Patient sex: M
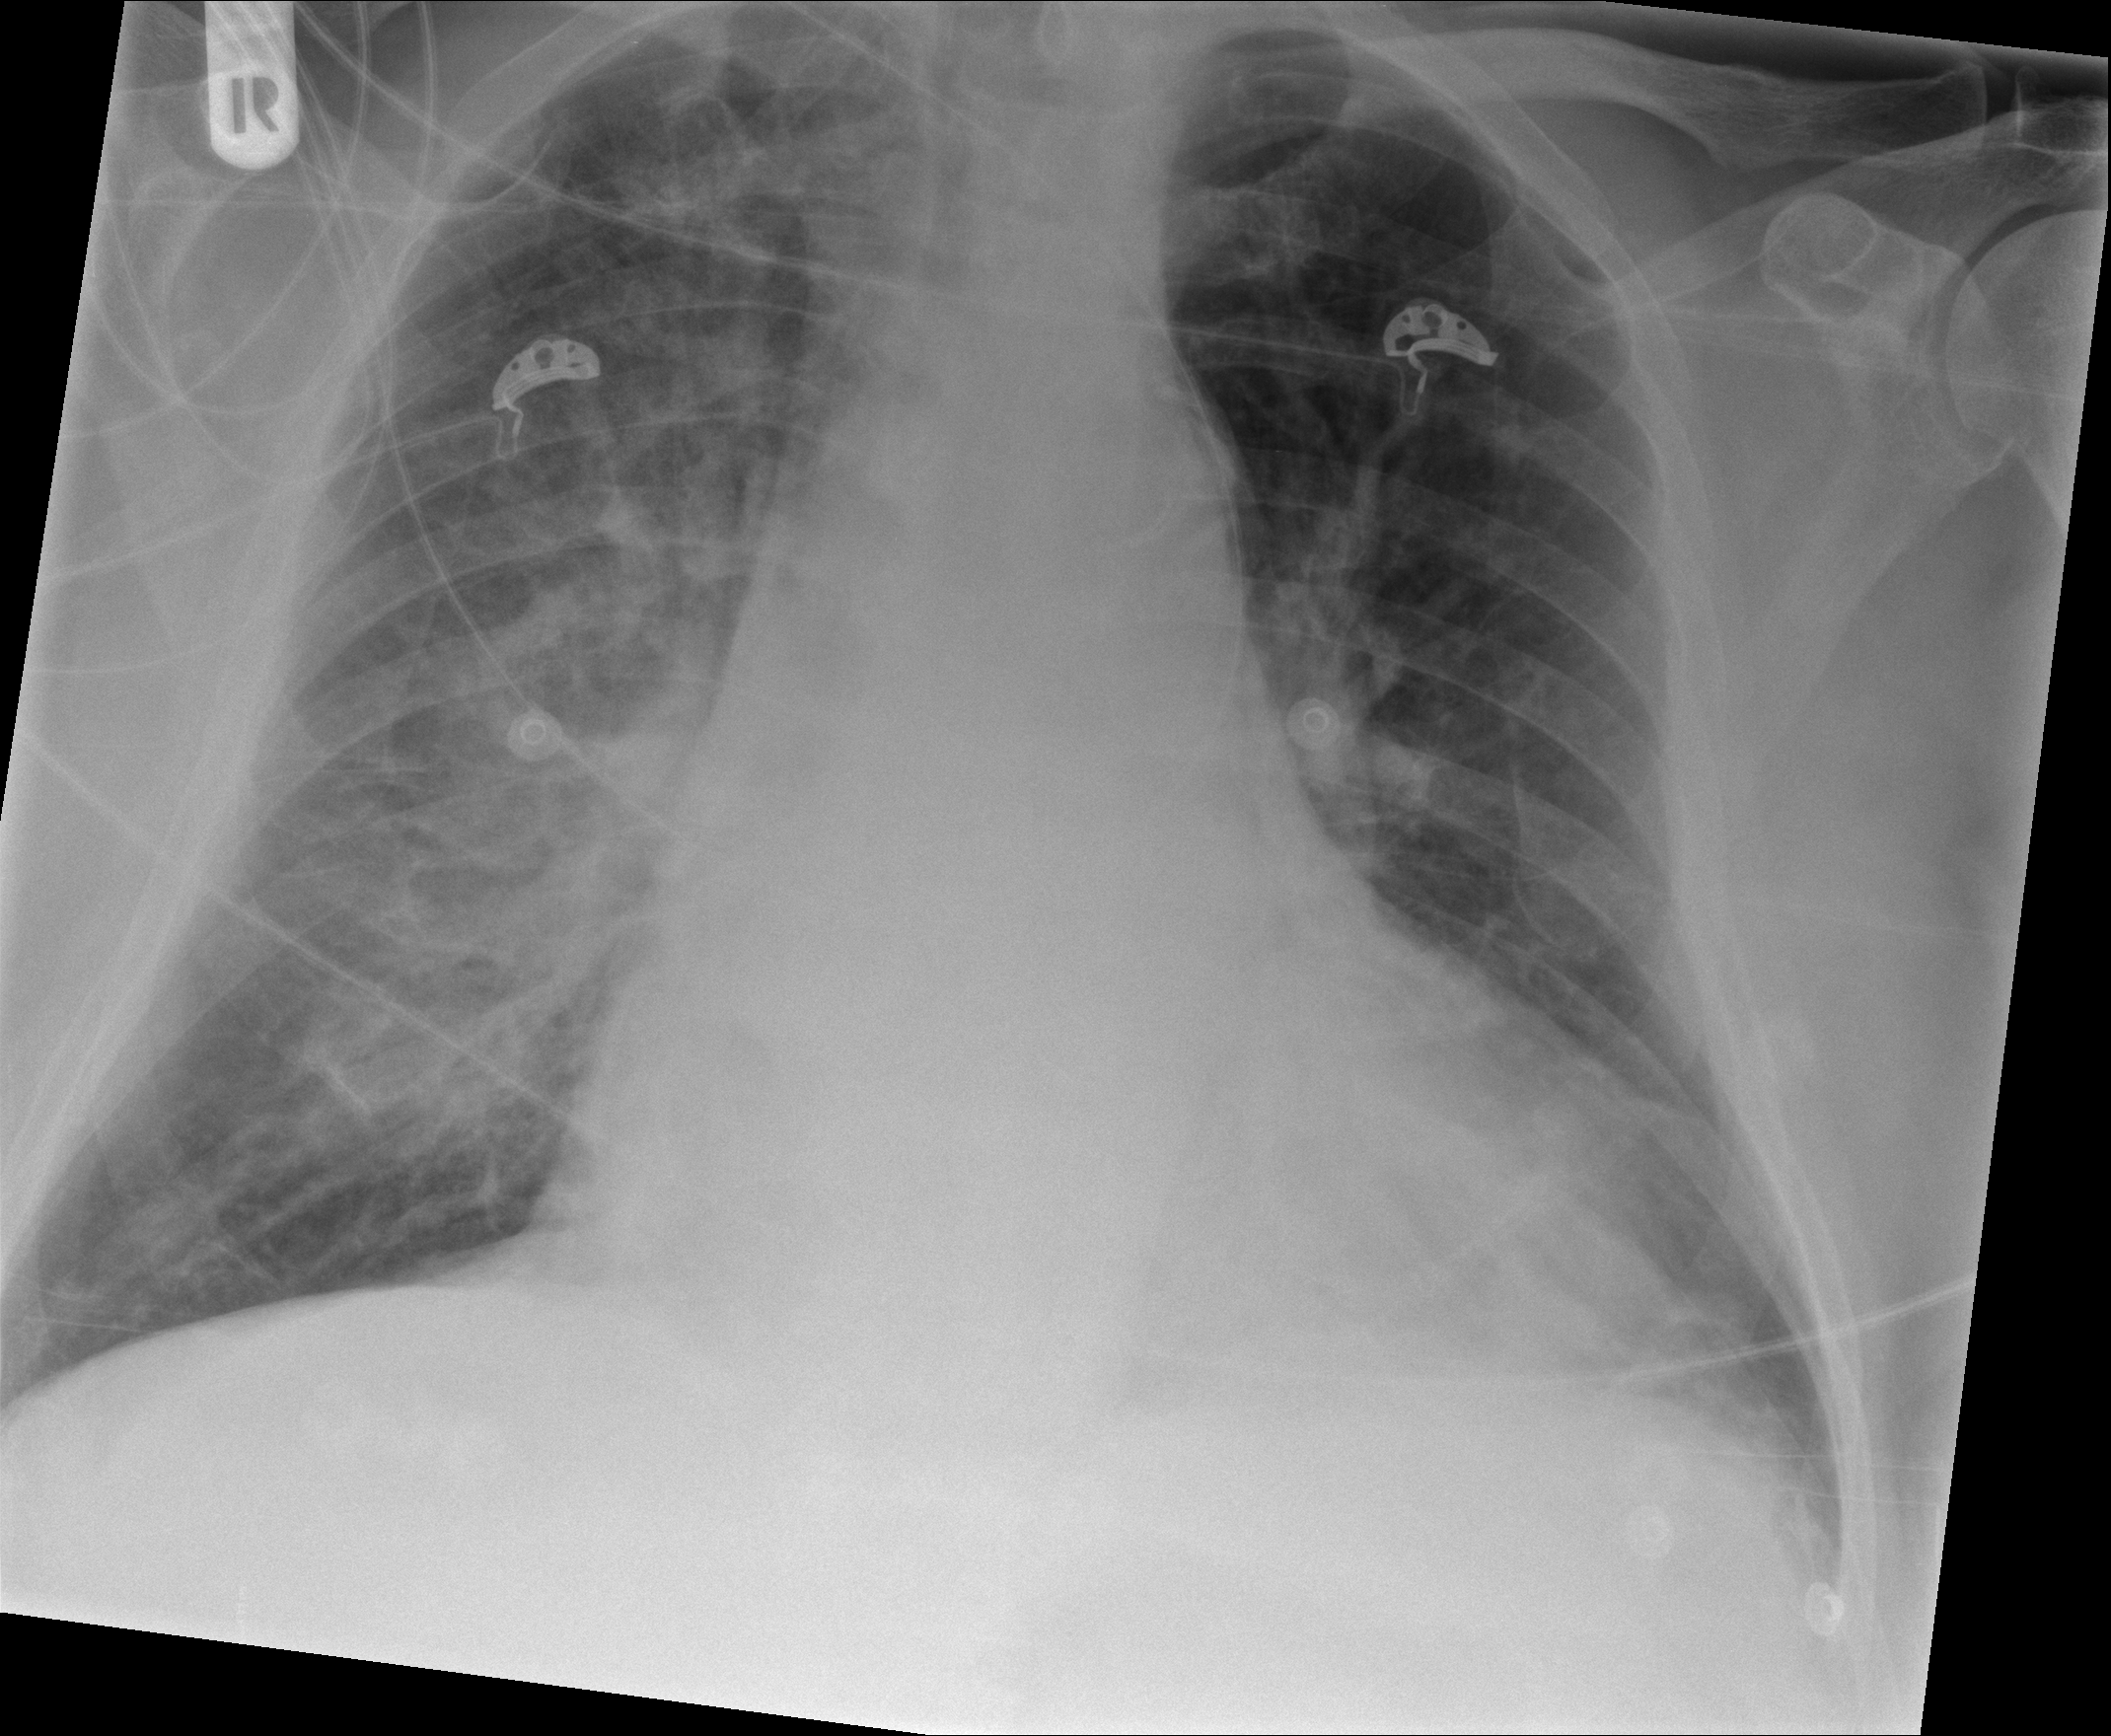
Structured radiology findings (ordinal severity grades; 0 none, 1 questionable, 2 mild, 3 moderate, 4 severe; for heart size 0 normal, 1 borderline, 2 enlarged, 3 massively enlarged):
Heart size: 2
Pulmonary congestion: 0
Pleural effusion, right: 1
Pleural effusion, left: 2
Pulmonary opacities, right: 3
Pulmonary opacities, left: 0
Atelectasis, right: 3
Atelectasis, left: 2